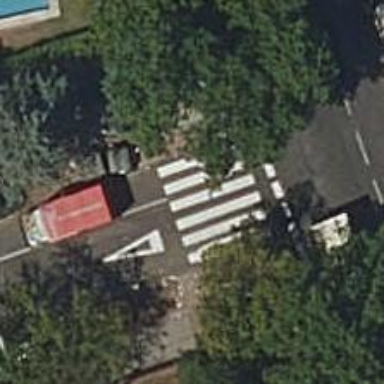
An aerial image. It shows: Zebra crossing on the road.